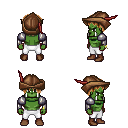
a pixel art fantasy rpg character, male body template, orc, green skin, steel arm armor, white pants, brown plain hairstyle, leather cap, bracelets, brown shoes, four views (front, back, left, right), 2x2 character sprite sheet, small pixel art, hard edges, no anti-aliasing